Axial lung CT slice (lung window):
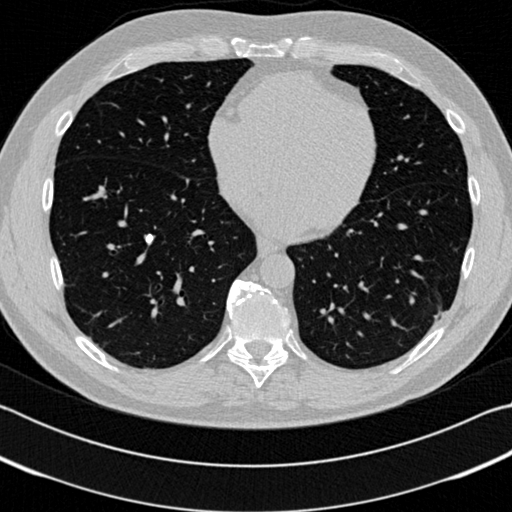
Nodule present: no